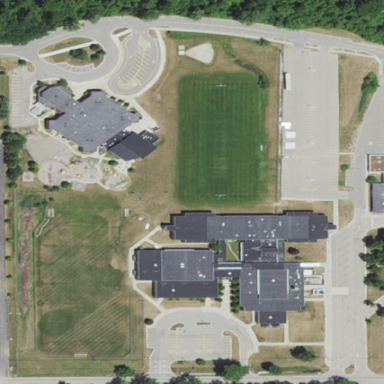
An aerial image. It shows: School.